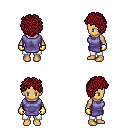
a pixel art fantasy rpg character, female body template, human, tanned skin, chain tabard jacket, white pants, brunette curly afro hairstyle, gold gloves, four views (front, back, left, right), 2x2 character sprite sheet, small pixel art, hard edges, no anti-aliasing